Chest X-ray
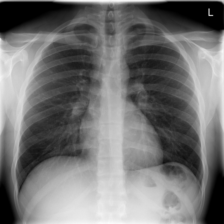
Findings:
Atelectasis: negative
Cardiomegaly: negative
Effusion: negative
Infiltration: negative
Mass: negative
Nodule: negative
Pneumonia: negative
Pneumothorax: negative
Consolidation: negative
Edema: negative
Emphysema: negative
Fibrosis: negative
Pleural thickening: negative
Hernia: negative